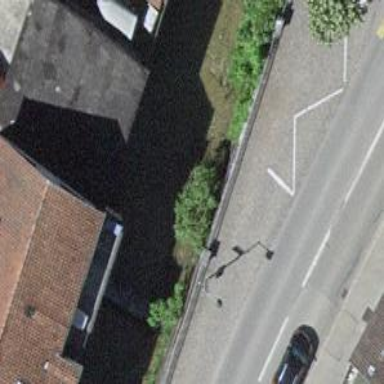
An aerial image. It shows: Bus stop with platform for public transport.